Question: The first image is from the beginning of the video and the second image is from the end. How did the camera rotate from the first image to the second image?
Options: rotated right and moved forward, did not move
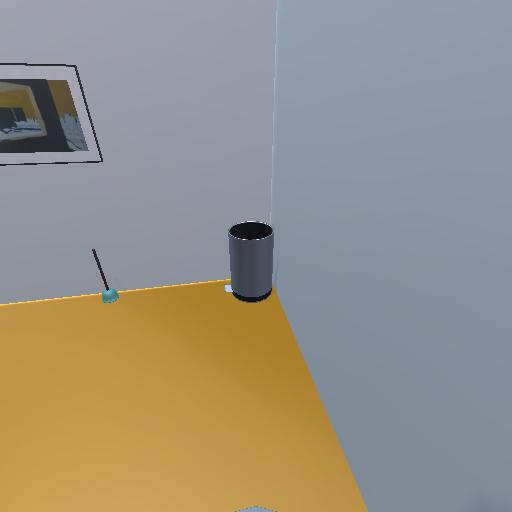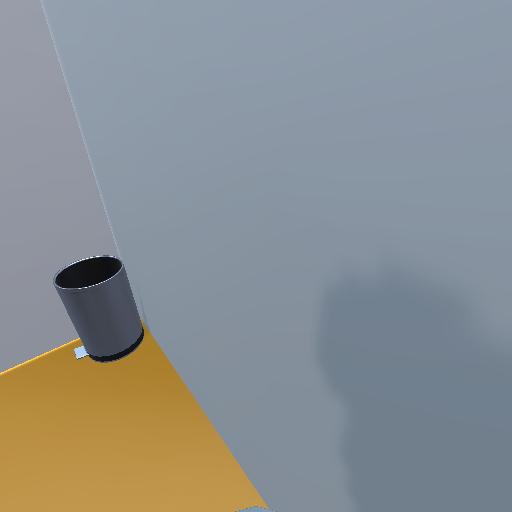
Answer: rotated right and moved forward